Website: home-depot
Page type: delivery-shipping
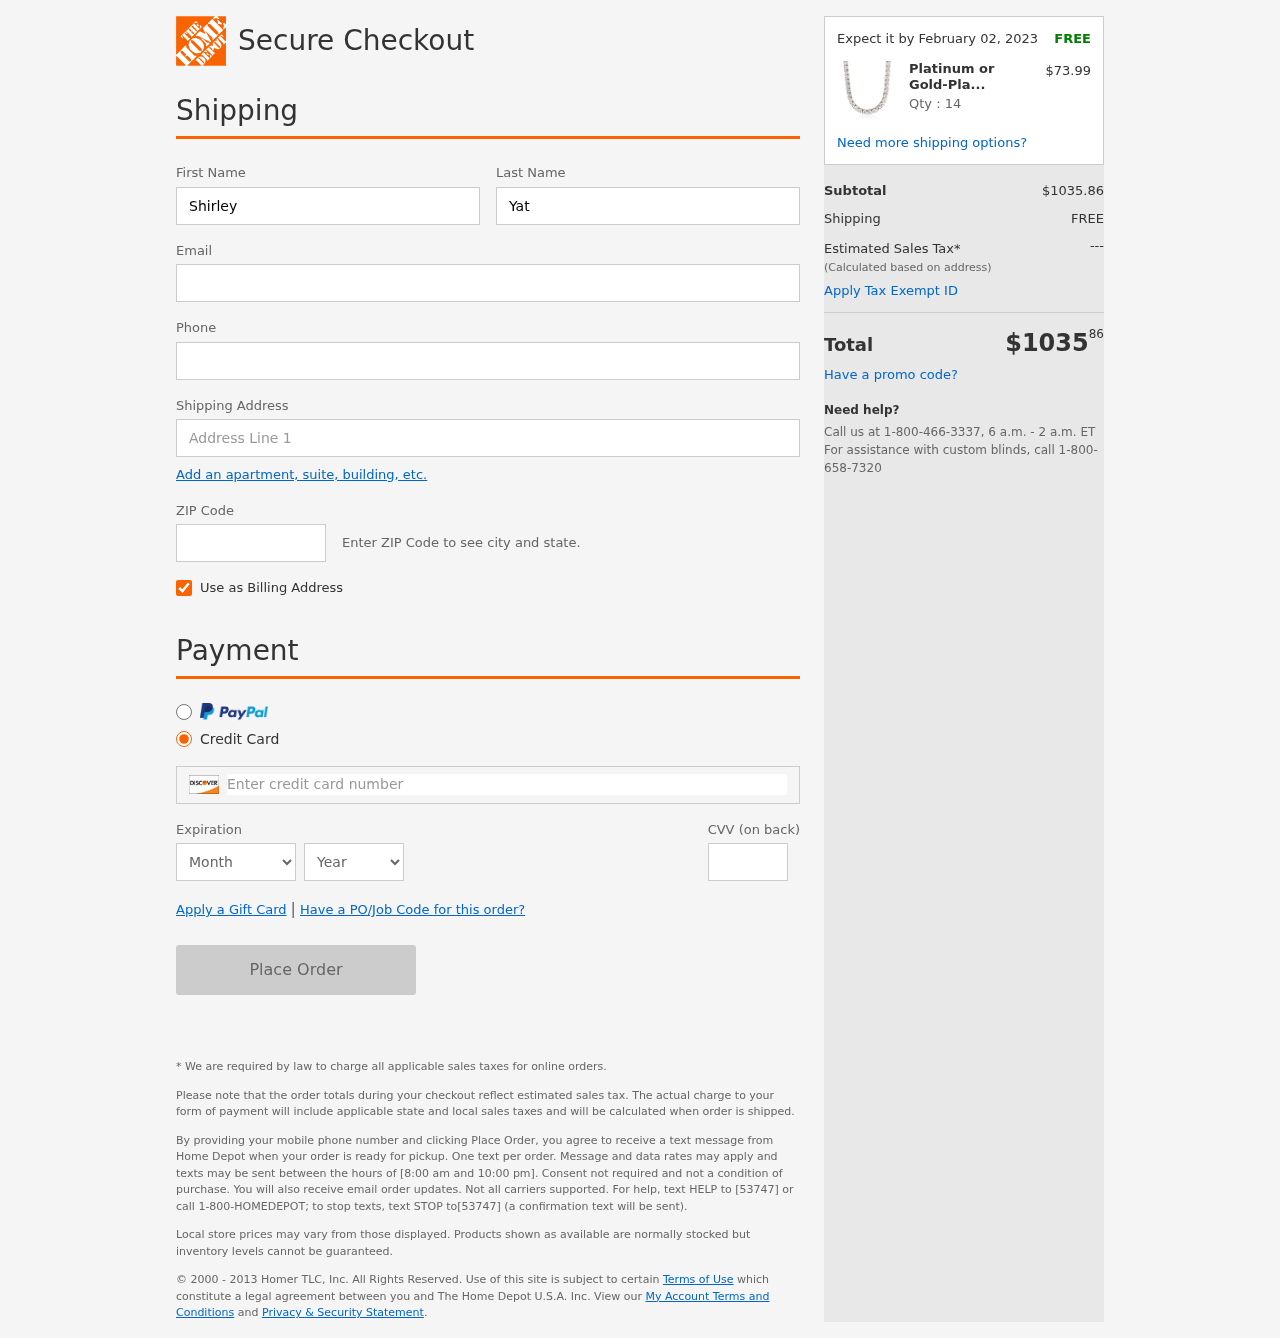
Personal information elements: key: PII_CARD_CVV
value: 727
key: PII_CARD_EXPIRY_MONTH
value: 04
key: PII_CARD_EXPIRY_YEAR
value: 28
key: PII_CARD_NUMBER
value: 6011 8850 0707 7439
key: PII_EMAIL
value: syates@yahoo.com
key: PII_FIRSTNAME
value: Shirley
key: PII_LASTNAME
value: Yates
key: PII_PHONE
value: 3554483037
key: PII_POSTCODE
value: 24746
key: PII_STREET
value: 80255 Jenkins Brooks
Product elements: key: PRODUCT1_NAME
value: Platinum or Gold-Plated Sterling Silver Swarovski Zirconia Round-Cut Tennis Necklace (5mm), 17"
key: PRODUCT1_PRICE
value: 73.99
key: PRODUCT1_QUANTITY
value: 14
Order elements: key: ORDER_DELIVERY_DATE
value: Expect it by February 02, 2023
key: ORDER_SUBTOTAL
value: $1035.86
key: ORDER_SHIPPING_COST
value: FREE
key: ORDER_TOTAL
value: $103586